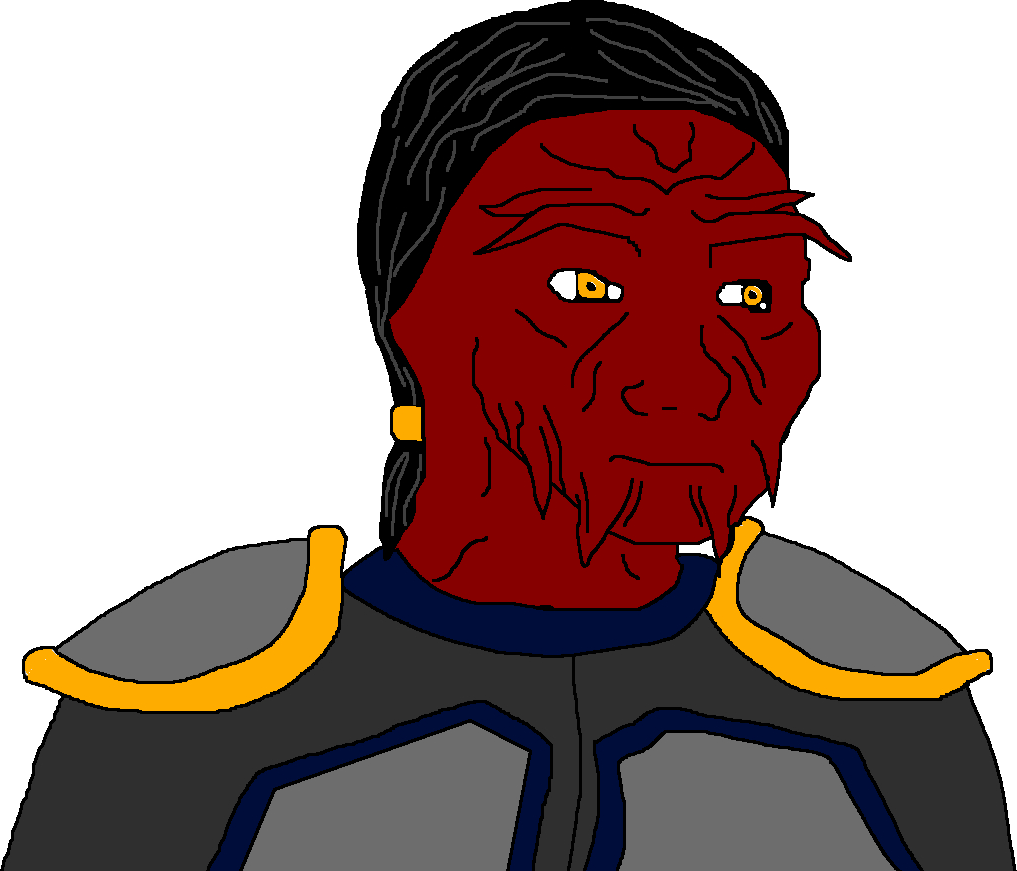
Label: 5_Alien